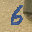
Label: 6